Question: I am trying to design a menu and submenu like <URL>.
I tried to make enhancements in the menu I already have, but it doesn't start from the beginning of the menu. I tried to edit the CSS but I can't figure out where to fix this issue.
Here is the screenshot of the menu I am trying to fix.

'''
<div style="width:100%; border:1px solid black" align="center">
<ul id="nav-one" class="dropmenu" style="width:1024px; border:1px solid black;">
<li>
<a href="#">Home</a>
</li>
<li>
<a href="#">ABOUT BOST</a>
<ul>
<li><a href="#">Support</a></li>
<li><a href="#">Help</a></li>
<li><a href="#">Examples</a></li>
<li><a href="#">Your work</a></li>
</ul>
</li>
<li>
<a href="#item3">Downloadsfdsfsd</a>
<ul>
<li><a href="#">Tools</a></li>
<li><a href="#">Office</a></li>
<li><a href="#">Custom projects</a></li>
</ul>
</li>
<li>
<a href="#">Productsfsdfsdfsd</a>
<div class="products" align="left">
<ul>
<li><img src="images/236872.jpg" width="40" height="40" alt="Thumb" border="0" /><h2>Featured Box</h2><p><a href="#">More information about this product</a></p></li>
<li><img src="images/242702.jpg" width="40" height="40" alt="Thumb" border="0" /><h2>Mod Rewriter</h2><p><a href="#">More information about this product</a></p></li>
<li><img src="images/242177.jpg" width="40" height="40" alt="Thumb" border="0" /><h2>Byte Scrambler</h2><p><a href="#">More information about this product</a></p></li>
<li><img src="images/226138.jpg" width="40" height="40" alt="Thumb" border="0" /><h2>Image Processor</h2><p><a href="#">More information about this product</a></p></li>
<li><img src="images/216794.jpg" width="40" height="40" alt="Thumb" border="0" /><h2>Registry Class</h2><p><a href="#">More information about this product</a></p></li>
<li><img src="images/211826.jpg" width="40" height="40" alt="Thumb" border="0" /><h2>Data Validation</h2><p><a href="#">More information about this product</a></p></li>
<li><img src="images/203708.jpg" width="40" height="40" alt="Thumb" border="0" /><h2>Ajax Tables</h2><p><a href="#">More information about this product</a></p></li>
</ul>
<div class="small">At vero eos et accusamus et iusto odio dignissimos ducimus qui blanditiis praesentium voluptatum deleniti atque corrupti quos dolores et quas molestias excepturi sint occaecati cupiditate non provident.</div>
</div>
</li>
<li>
<a href="#">Tutorials</a>
<div class="tutorials">
<ul class="left">
<li><a href="#">Javascript</a></li>
<li><a href="#">Python</a></li>
<li><a href="#">PHP</a></li>
</ul>
<ul class="right">
<li><a href="#">HTML/CSS</a></li>
<li><a href="#">ASP.NET</a></li>
<li><a href="#">Actionscript</a></li>
</ul>
<div class="small">View <a href="#">all categories</a> or a <a href="#">list of the best tutorials</a>.</div>
</div>
</li>
<li>
<a href="#">Links</a>
<ul>
<li><a href="#">Programming</a></li>
<li><a href="#">Inspiration</a></li>
<li><a href="#">My websites</a></li>
<li><a href="#">Clients</a></li>
<li><a href="#">Cool stuff</a></li>
<li><a href="#">Sitebase</a></li>
<li><a href="#">Other</a></li>
</ul>
</li>
<li>
<a href="#">Login</a>
<div class="login">
<label for="txtuser">Username: </label>
<input type="text" name="txtuser" id="txtuser" />
<label for="txtuser">Password: </label>
<input type="password" name="txtpass" id="txtpass" />
<button>Login</button>
</div>
</li>
</ul>
</div>
'''
'''
ul, li{
padding: 0px;
margin: 0px;
}
ul.dropmenu{
position: relative;
margin: 0px;
padding: 1px 0px 0px 0px;
background:transparent url(images/navigation.png) repeat-x scroll 0 0;
display:block;
height: 35px;
font-family:Verdana,Arial,Helvetica,sans-serif;
font-size: 12px;
}
.dropmenu li{
position: relative;
list-style: none;
float: left;
margin: 0px;
padding: 0px;
}
.dropmenu li a{
height: 22px;
padding: 9px 30px 0px 15px;
display: block;
cursor: point;
border-right: solid 1px #4a779d;
color: #FFFFFF;
text-transform: uppercase;
text-decoration: none;
}
.dropmenu li span{
display: block;
float: right;
height: 10px;
width: 10px;
background:transparent url(images/arrow_up.png) repeat-x scroll 0 0;
position: absolute;
top: 12px;
right: 10px;
}
.dropmenu li a:hover span{
background:transparent url(images/arrow_hover.png) repeat-x scroll 0 0;
}
.dropmenu li:hover ul, .dropmenu li:hover div{
display: block;
}
.dropmenu ul{
position: absolute;
display: none;
width: 140px;
padding: 0px;
margin: 0px;
border-bottom: 1px solid #ccc;
background: #FFFFFF url(images/gradient.png) repeat-x scroll 0 0;
}
.dropmenu ul li{
border: 0;
float: none;
}
.dropmenu ul a {
border: 1px solid #ccc;
border-bottom: 0;
white-space: nowrap;
display:block;
color: #0657AD;
text-decoration: underline;
text-transform: none;
}
a.selected, a:hover{
color: #0657AD !important;
background: #FFFFFF url(images/gradient.png) repeat-x scroll 0 0;
}
a.selected span{
background:transparent url(images/arrow_hover.png) repeat-x scroll 0 0;
}
.dropmenu ul a:hover {
color:#F67A00 !important;
text-decoration: none;
background-color: #F0F0F0;
background-image: none;
}
.dropmenu div ul{
position: relative;
display: block;
}
.dropmenu li div{
background: #FFFFFF url(images/gradient.png) repeat-x scroll 0 0;
border: 1px solid #ccc;
padding: 5px;
display: none;
position: absolute;
}
.dropmenu li div ul{
border: none;
background: none;
position: relative !important;
}
.dropmenu li div a{
border: none;
border-bottom: 1px solid #ccc;
}
.dropmenu li div div{
display: block;
position: relative;
background: none;
border: none;
}
.dropmenu li div div a{
display: inline;
border: none;
color: #666;
text-decoration: underline;
padding: 0px;
margin: 0px;
text-transform: none;
}
.dropmenu li div div a:hover{
color: #000;
text-decoration: none;
}
ul.left{
float:left;
width: 145px;
}
ul.right{
float:right;
width: 145px;
}
.small{
color: #666;
font-size: 10px;
padding: 10px 5px 8px 5px !important;
display: block;
clear: both;
}
.products{
width: 1024px;
padding: 0px !important;
}
.products ul{
width: 100%;
}
.products ul li{
border-bottom: 1px solid #ccc;
height: 40px;
padding: 10px 0px;
}
.products h2{
font-size: 16px;
padding: 2px 0px 3px 0px;
margin: 0px;
}
.products p{
color: #666;
font-size: 10px;
padding: 0px;
margin: 0px;
}
.products img{
float: left;
padding-right: 10px;
}
.products ul li a{
display: inline;
border: none;
color: #666;
text-decoration: underline;
padding: 0px;
margin: 0px;
text-transform: none;
}
.products ul li a:hover{
color: #000 !important;
text-decoration: none;
background: none !important;
}
.tutorials{
width: 300px;
}
.login{
padding: 15px !important;
width: 180px;
}
input{
border:1px solid #4A779D;
padding: 3px 8px;
margin-bottom: 8px;
width: 164px;
}
label{
padding: 0px 0px 4px 0px;
display:block;
}
button{
background: #4A779D url(images/navigation.png) repeat-x scroll 0 0;
color: #FFF;
border:1px solid #4A779D;
padding: 4px 10px;
width: 180px;
}
'''
How do I solve this issue?
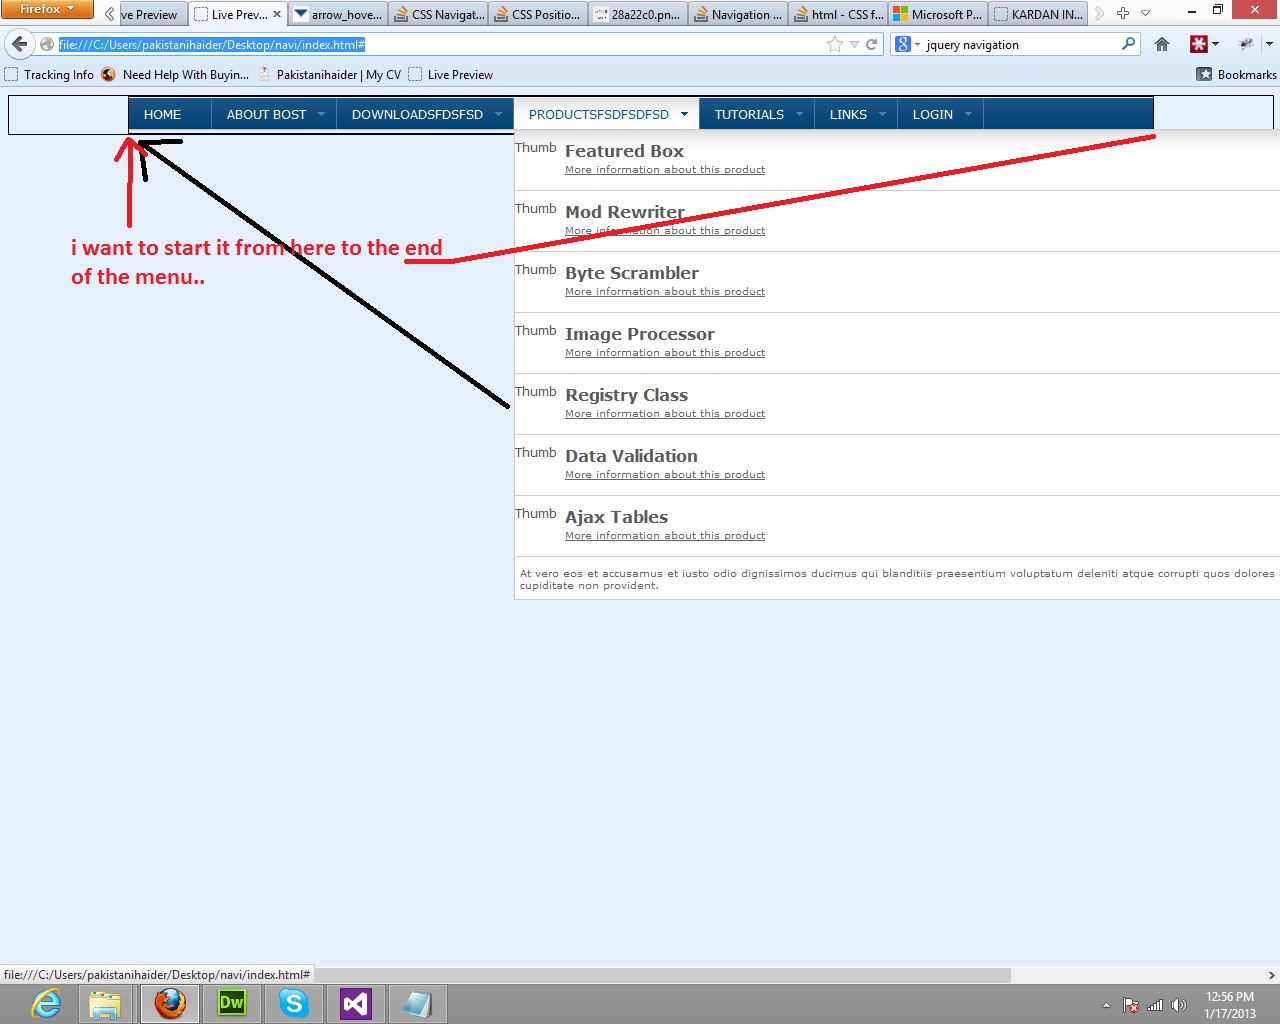
Answer: fix this two classes that you have:
'''
.dropmenu li{
list-style: none;
float: left;
margin: 0px;
padding: 0px;
}
'''
and this
'''
.products{
left:0;
width: 1024px;
padding: 0px !important;
}
'''
just substitute it